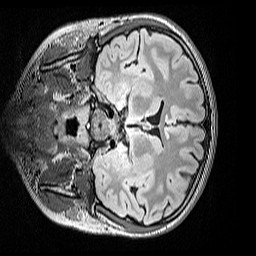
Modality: FLAIR
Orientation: coronal
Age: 11
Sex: female
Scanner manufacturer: siemens
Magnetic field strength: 3 T
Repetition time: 5 s
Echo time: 0.388 s